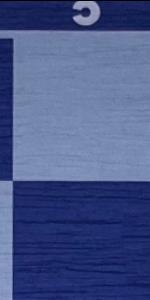
Label: Empty